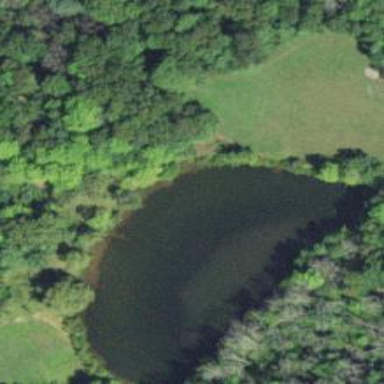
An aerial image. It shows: Pond surrounded by natural water.